Aerial crown-view tile of a tropical tree (Barro Colorado Island, Panama), acquired 20250414:
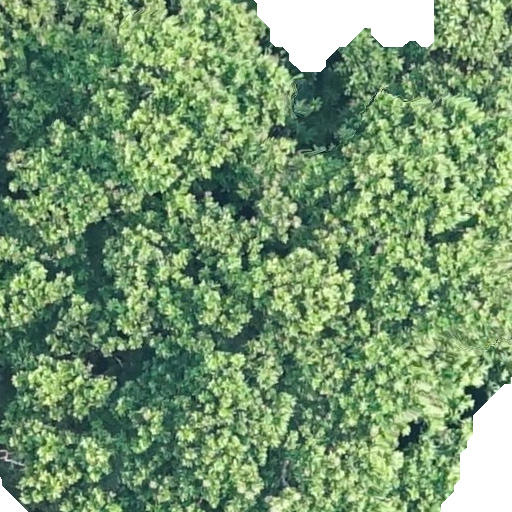
Species: Anacardium excelsum
GBIF accepted scientific name: Anacardium excelsum
Crown area: 477.389 m²